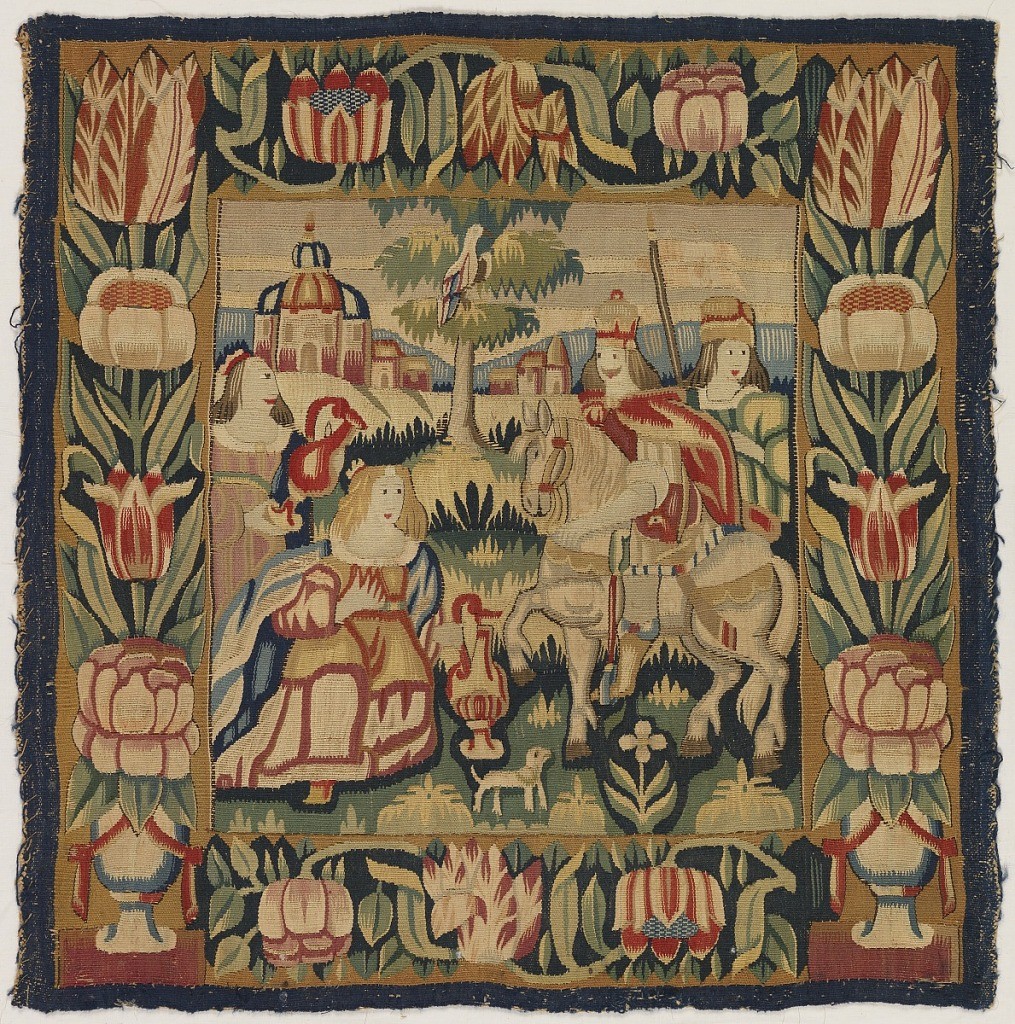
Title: David and Abishag
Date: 1610–30
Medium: wool and silk Technique: tapestry woven
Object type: Pillow cover
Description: Pillow cover showing a crudely-rendered scene. Two women, each holding a jug, a man on horseback and another standing behind him. Landscape in background and a floral border.